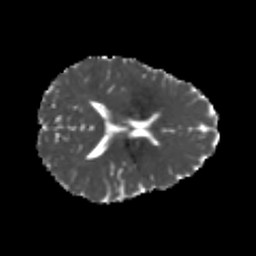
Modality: MD
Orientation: axial
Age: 24
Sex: female
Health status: healthy
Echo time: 0.074 s